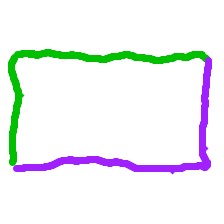
Shape: rectangle